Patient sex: M
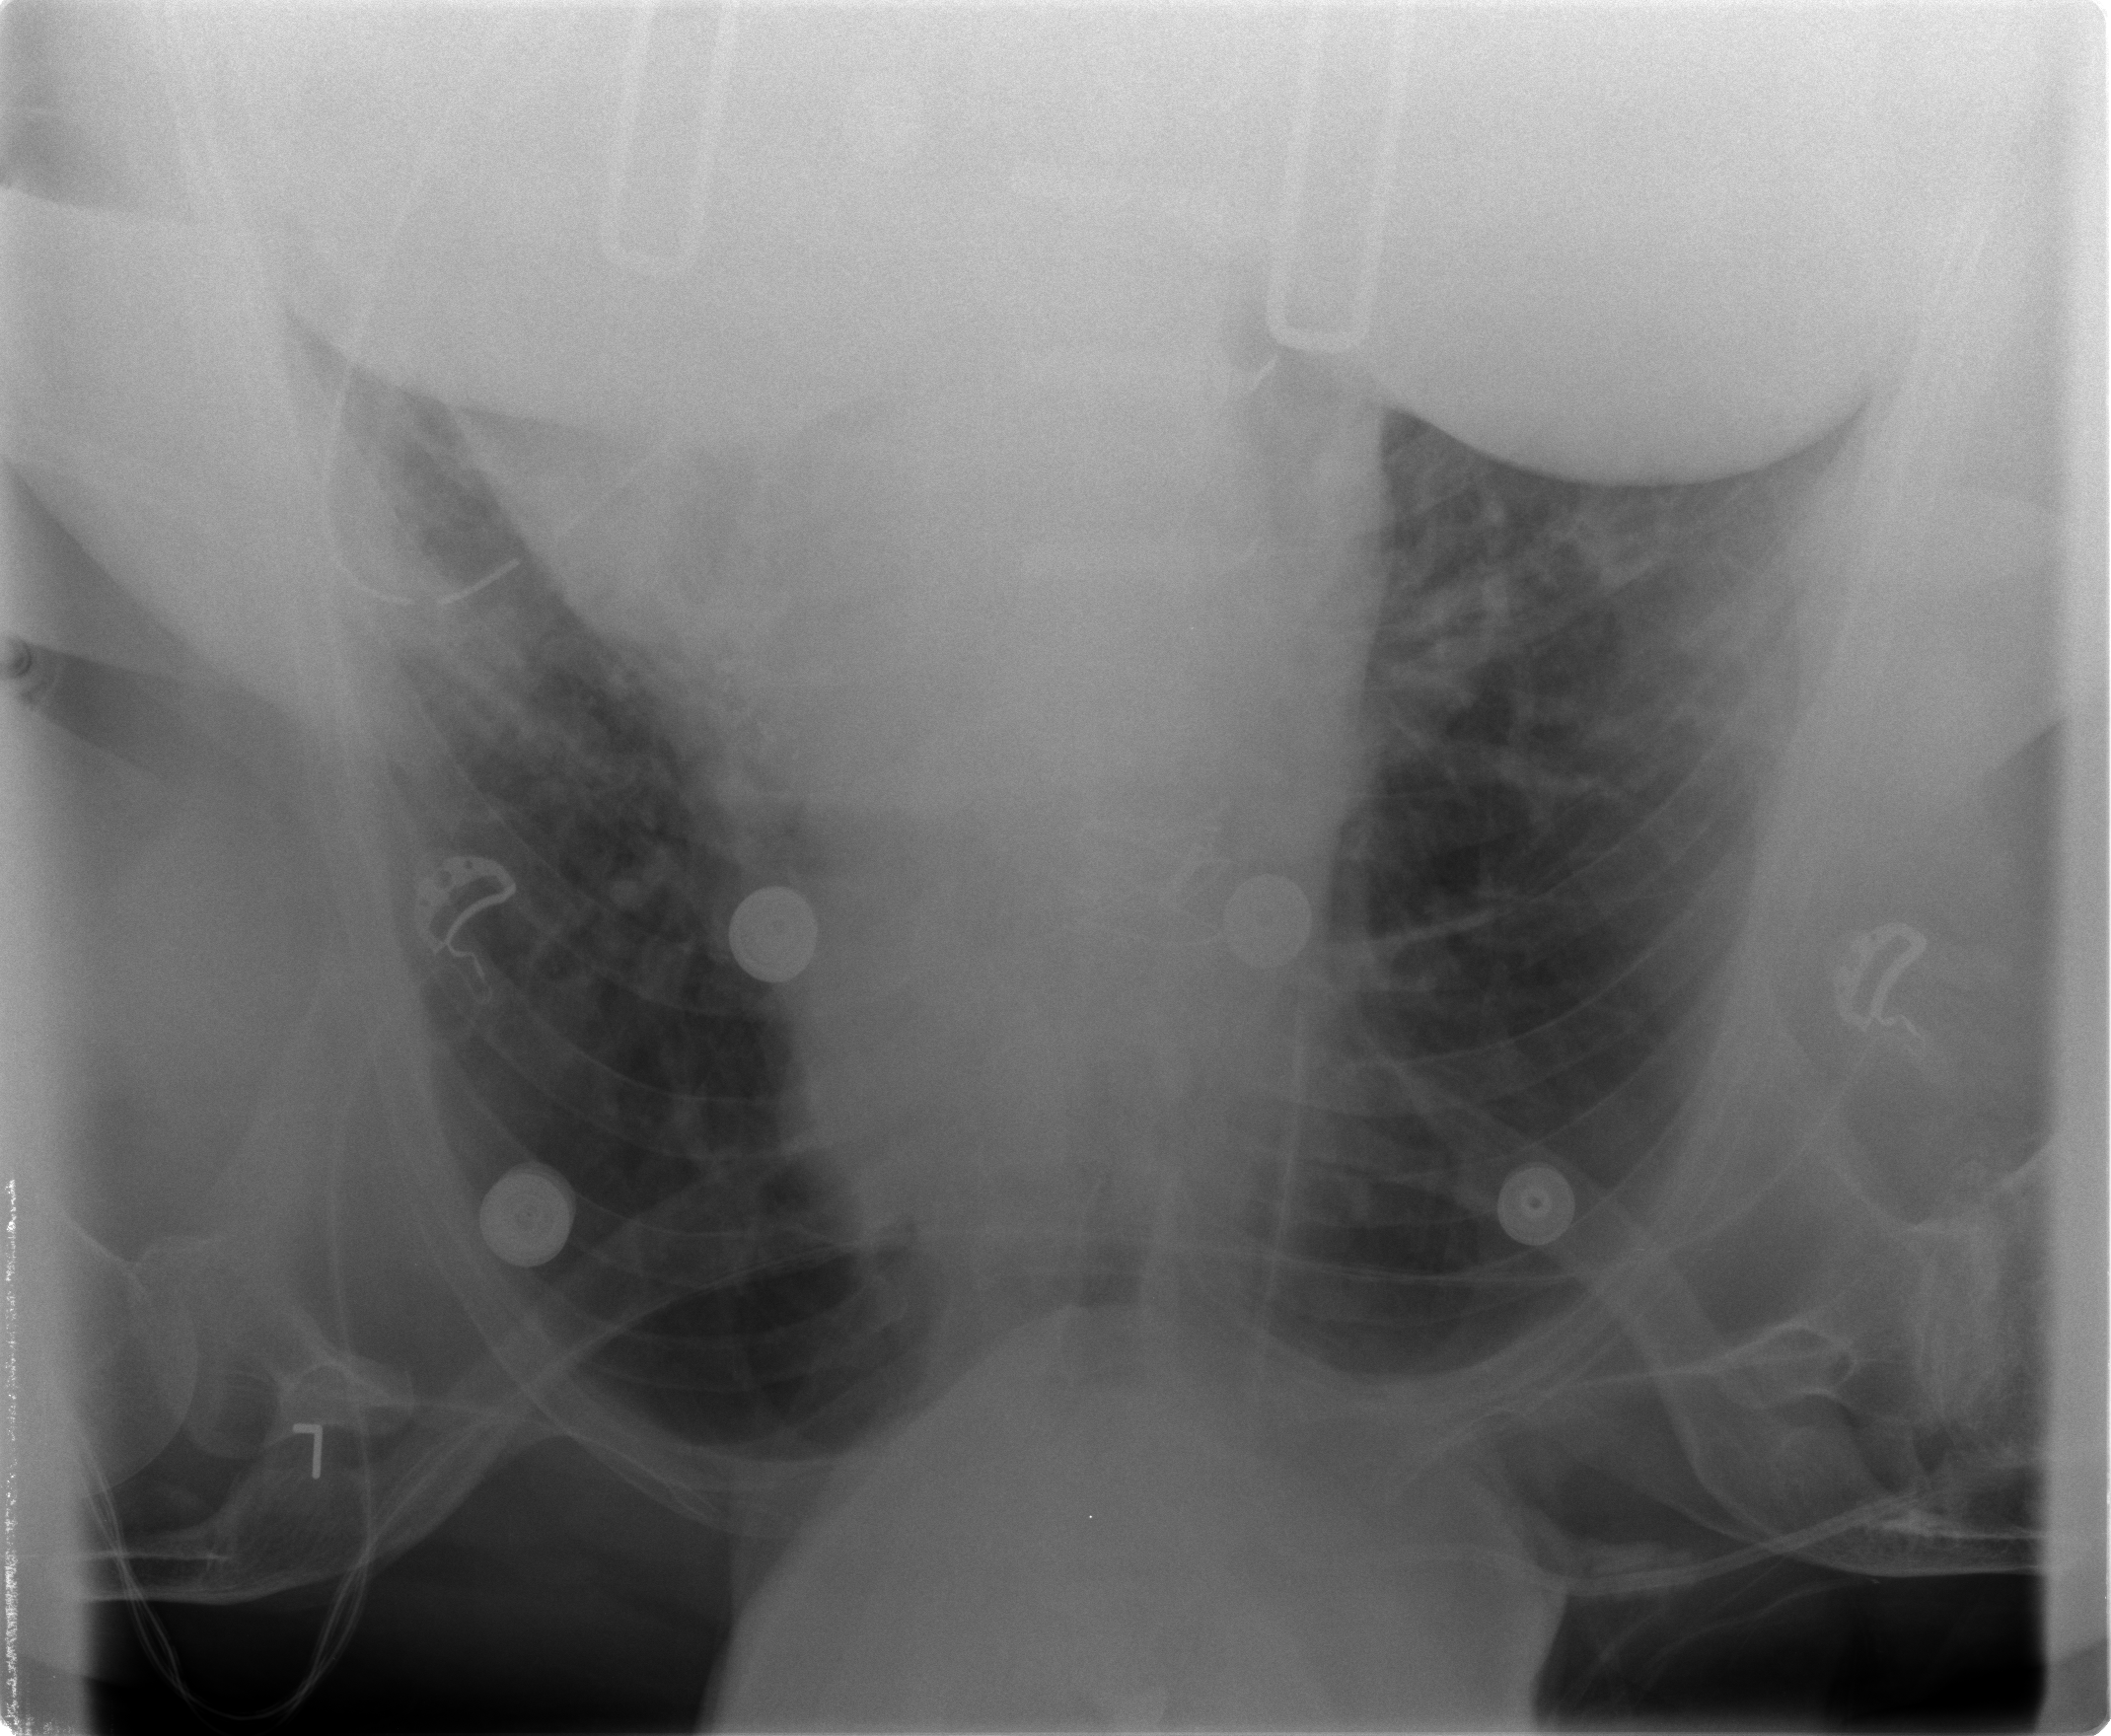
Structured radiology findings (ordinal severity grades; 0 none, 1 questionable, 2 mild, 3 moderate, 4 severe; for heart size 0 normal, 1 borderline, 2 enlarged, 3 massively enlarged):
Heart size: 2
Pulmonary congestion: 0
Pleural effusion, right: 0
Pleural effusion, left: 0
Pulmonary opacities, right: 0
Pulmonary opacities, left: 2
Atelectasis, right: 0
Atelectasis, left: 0